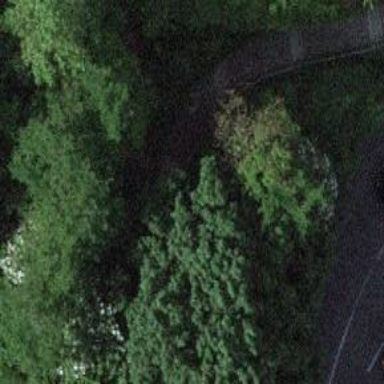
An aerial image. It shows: Stone steps along the road.